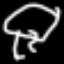
Label: mushroom